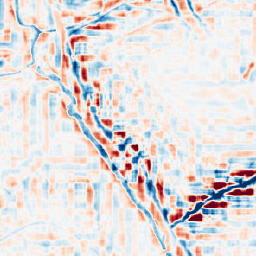
Category: wavelet
Decomposition family: wavelet_reverse_biorthogonal
Decomposition parameters: wavelet: rbio3.5
level: 4
Upsampling method: sinc_blackman
Upsampling parameters: scale: 8
kernel_size: 16
Upsampling scale: 8